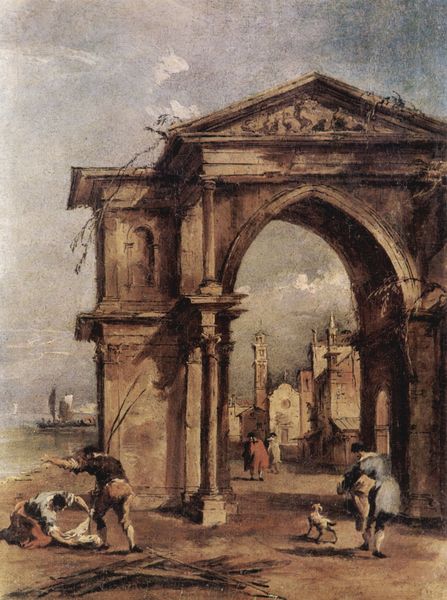
Titel: Veduta fantastica
Künstler: Francesco de' Guardi
Standort: Bergamo
Institution: Pinacoteca dell'Accademia 'Carrara'
Schlagwörter: baum, blau, gemälde, hand, himmel, kampf, mann, meer, schatten, umhang, wasser, weiß, wolken, fluss, menschen, ocker, sand, see, stadt, ufer, äste, braun, fenster, frau, grau, holz, kleid, licht, männer, orange, pfeiler, schwarz, strasse, szene, säule, säulen, zeichnung, gebäude, hund, rot, tier, weg, beige, leute, malerei, architektur, sockel, erde, häuser, gewässer, kirche, boden, corot, personen, pflanzen, gotik, boot, boote, pferd, stock, turm, ranken, relief, küste, schiff, schiffe, segel, segelboot, strand, bogen, fassade, fassaden, italien, vedute, venedig, stab, mast, segelschiff, dorf, giebel, monochrom, weis, dielen, figuren, hafen, rundbogen, vorsprung, arch, architecture, argue, blue, church, column, columns, crowd, fight, hat, men, oil, palace, people, red, white, women, black, figures, grey, old, painting, woman, yellow, france, homme, servant, brown, durchgang, bretter, zeigen, tor, segelboote, arkade, ruine, stangen, antike, bücken, torbogen, fischerboot, haufen, streit, stöcke, koloriert, architrav, kapitelle, rom, ranke, fries, dreiecksgiebel, stadttor, wood, spitzbogen, cloud, clouds, fighting, greek, life, man, sky, stone, struggle, boat, building, house, lake, landscape, netherlands, ocean, sea, ship, shore, water, young, unkraut, distance, houses, street, tower, siedlung, stapel, child, coast, light, river, path, plants, porch, road, way, paper, femme, castle, color, ruin, ruins, shadow, dog, dogs, sketch, walking, romantic, romanticism, rundung, monument, latte, anlegestelle, beach, boats, cloudy, sail, door, scene, town, campanile, ville, italy, outside, capriccio, triumphbogen, gibel, city, day, human, colonne, cape, tympanon, wegweiser, port, antique, arc, archway, pediment, renaissance, rome, temple, entrée, buildings, gate, place, venice, walk, watercolour, städtebau, art, ground, nineteenth century, sublime, harbour, gothic, animal, venezianisch, belltower, branches, strandgut, antiquity, ships, canvas, steeple, tour, pillar, arc de triomphe, mer, plage, work, working, citizens, portal, fog, land, mist, worker, sails, stick, kid, architekturmalerei, blaues kleid, action, anger, argument, bateau, sku, dust, kneeing, vine, vines, workers, greece, knee, europe, minaret, slave, niche, nef, sailboat, wegweise, trade, guardi, plinth, european, firewood, sailingship, sticks, bundle, logs, laguna, architectural, slaves, marseille, pillars, beating, sk, quarrel, waterfront, archi, gre, tree branch, enter, city life, hunf, clean, triumphal arch, build, panthéon, yell, bagarre, clock tower, arch of life, arguing beneath the arch as life goes on, arc de triomph, war, run, boy, port royal, mediterranée, skicks, stone arch, mediteranean, sailingboat, wokr, movemant